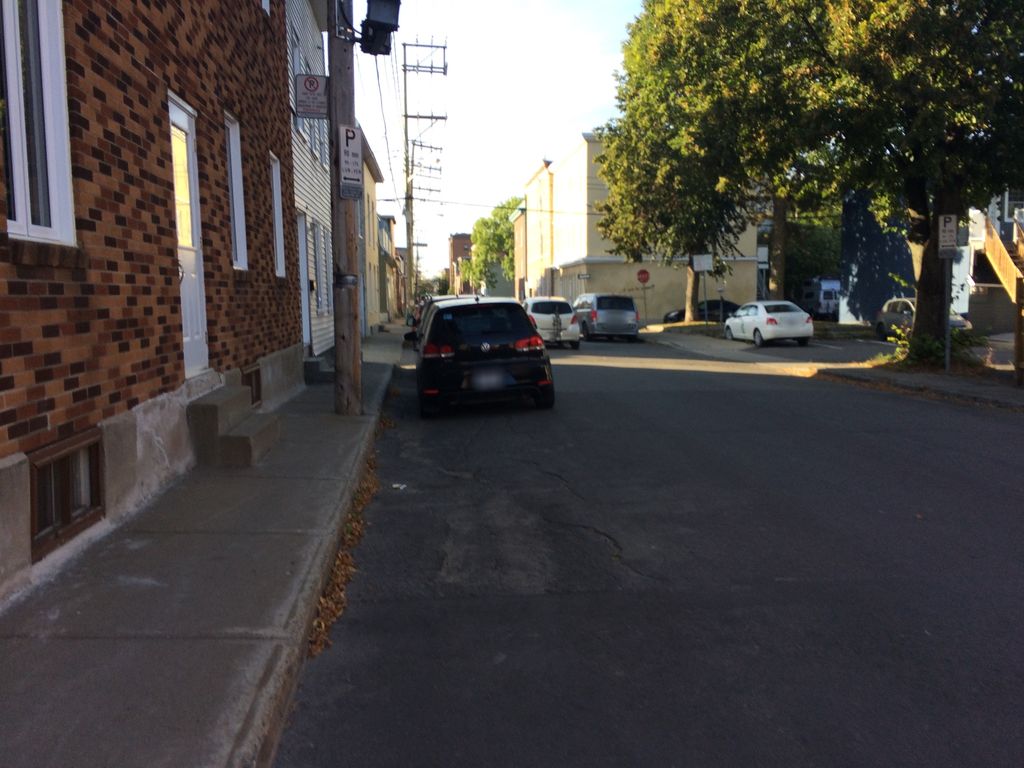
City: quebec_city